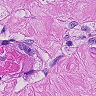
Metastatic tissue present: yes